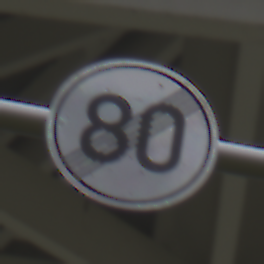
Verkehrszeichen: EndeGeschwindigkeit80
Umgebung: Outdoor, Urban
Tageszeit: Midday
Wetter: Overcast
Licht: Natural
Jahreszeit: NotSpecified
Kontrast: LowContrast